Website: bh-photo
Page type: address-validator
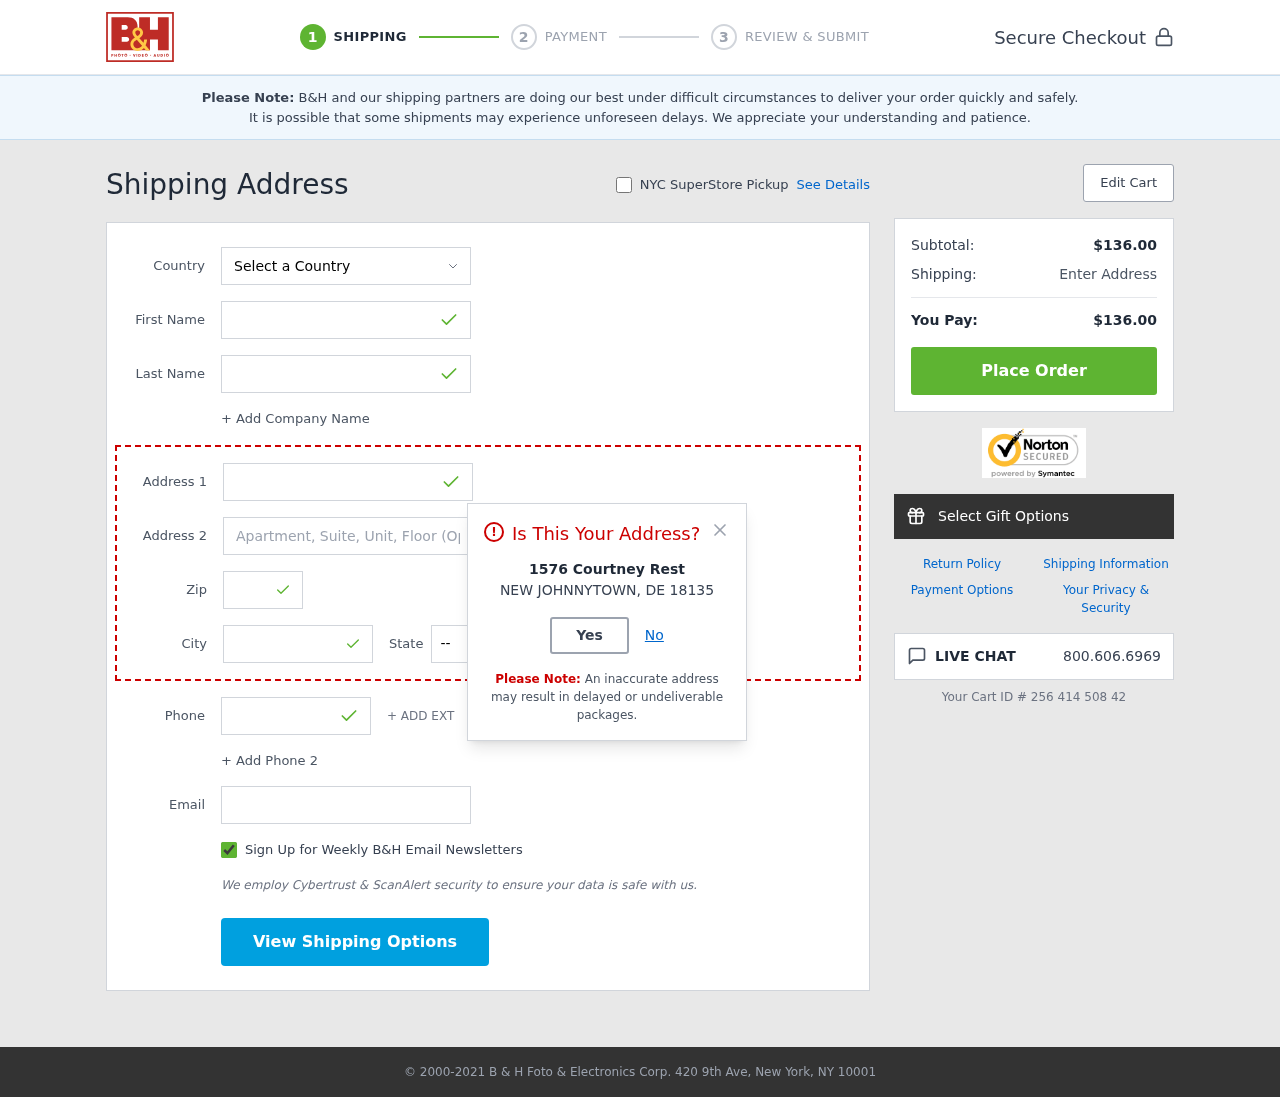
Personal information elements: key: PII_CITY
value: New Johnnytown
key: PII_COUNTRY
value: United States
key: PII_EMAIL
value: russell.henderson@hotmail.com
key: PII_FIRSTNAME
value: Russell
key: PII_LASTNAME
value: Henderson
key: PII_PHONE
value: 7145660029
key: PII_POSTCODE
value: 18135
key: PII_STATE_ABBR
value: DE
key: PII_STREET
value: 1576 Courtney Rest
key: PII_CITY_MODAL
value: NEW JOHNNYTOWN
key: PII_POSTCODE_FULL
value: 18135
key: PII_POSTCODE_NUMERIC
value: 18135
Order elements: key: ORDER_SUBTOTAL
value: $136.00
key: ORDER_TOTAL
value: $136.00
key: ORDER_ID
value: Your Cart ID # 256 414 508 42